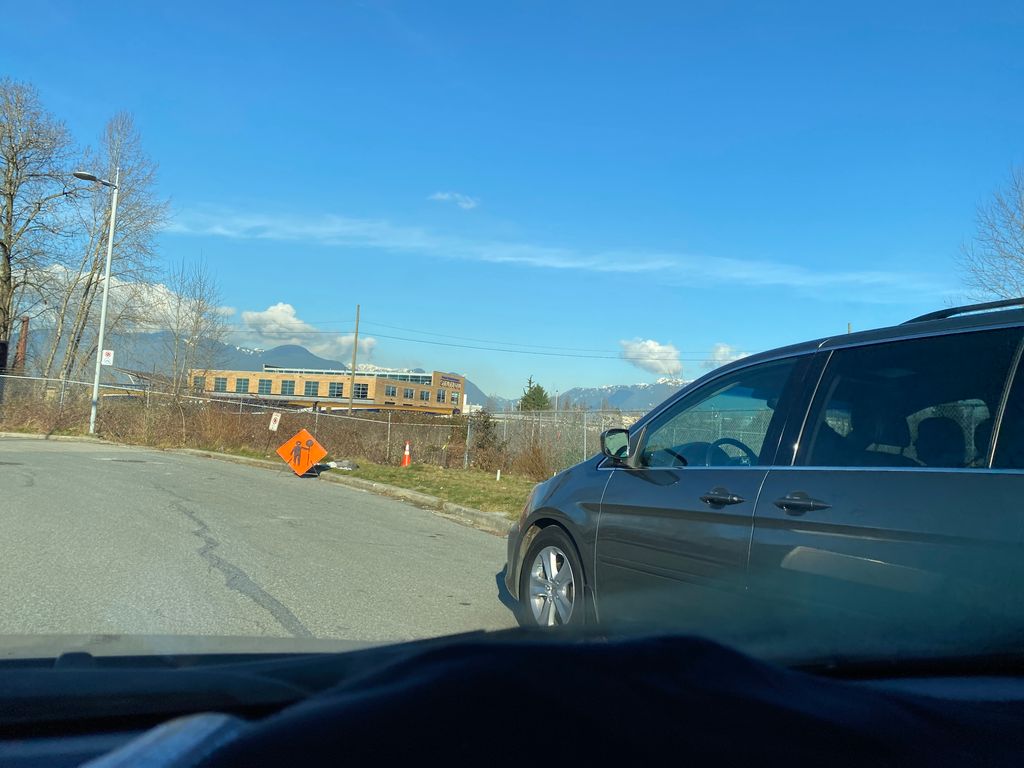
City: vancouver